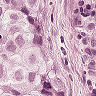
Metastatic tissue present: yes